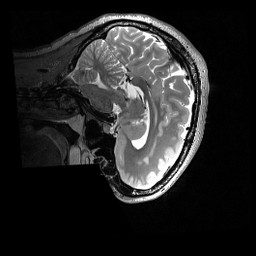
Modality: T2w
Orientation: sagittal
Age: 22
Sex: female
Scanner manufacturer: siemens
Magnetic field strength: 3 T
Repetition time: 3.2 s
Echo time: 0.571 s